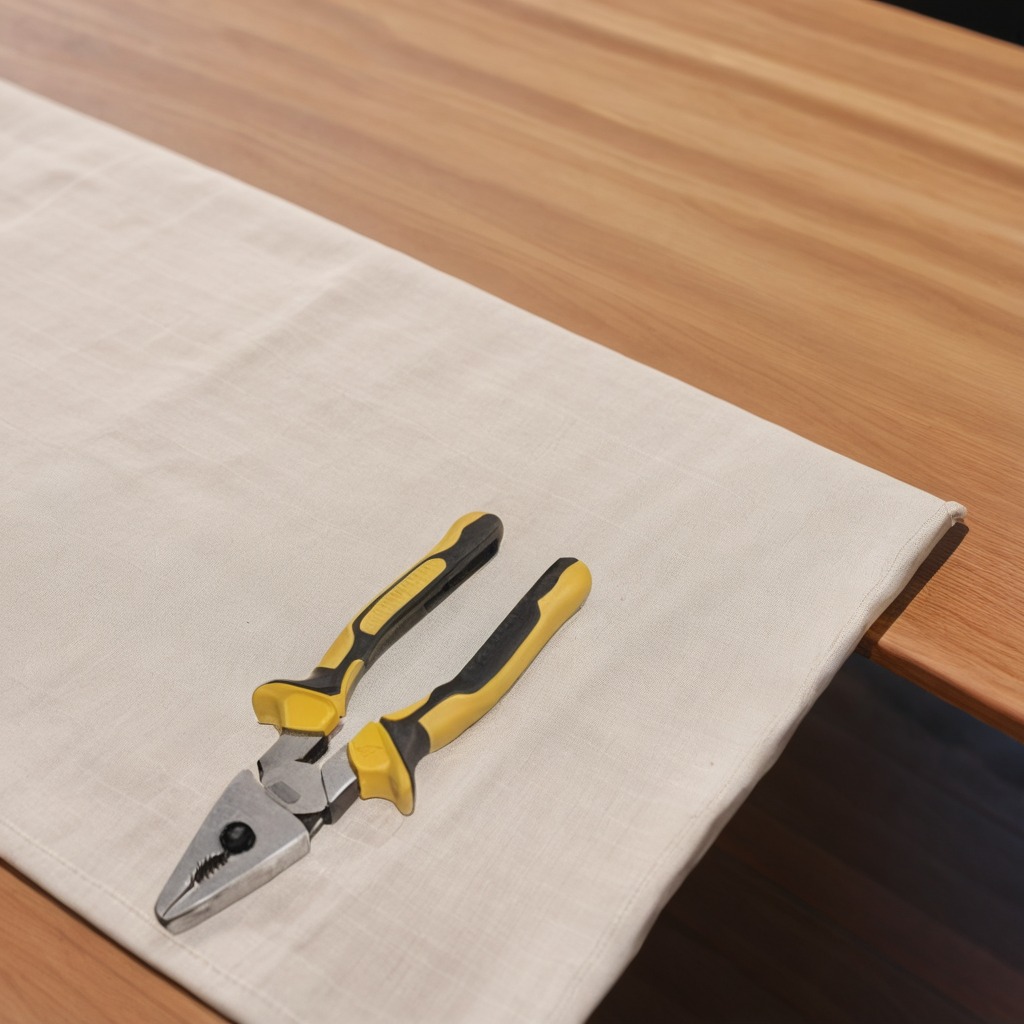
A plier is lying on a wooden table in an outdoor workshop during daytime bright natural light soft shadows worn but beneath the cloth.